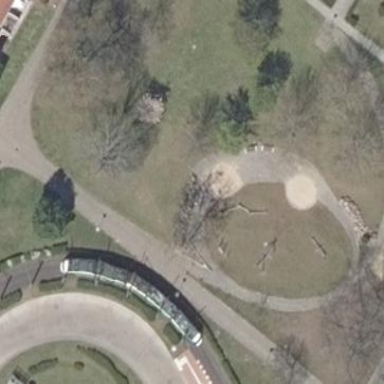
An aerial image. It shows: Lovely park for leisure and relaxation.